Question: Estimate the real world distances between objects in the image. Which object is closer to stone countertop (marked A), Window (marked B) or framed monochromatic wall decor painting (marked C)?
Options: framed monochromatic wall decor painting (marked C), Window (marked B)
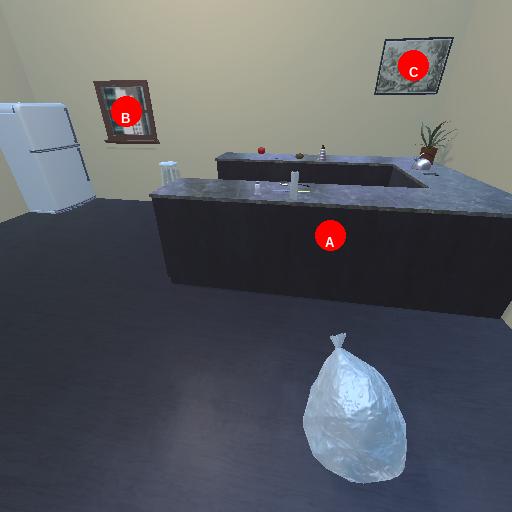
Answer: framed monochromatic wall decor painting (marked C)